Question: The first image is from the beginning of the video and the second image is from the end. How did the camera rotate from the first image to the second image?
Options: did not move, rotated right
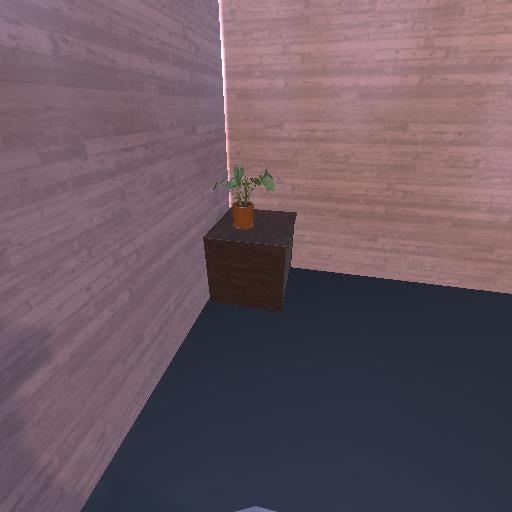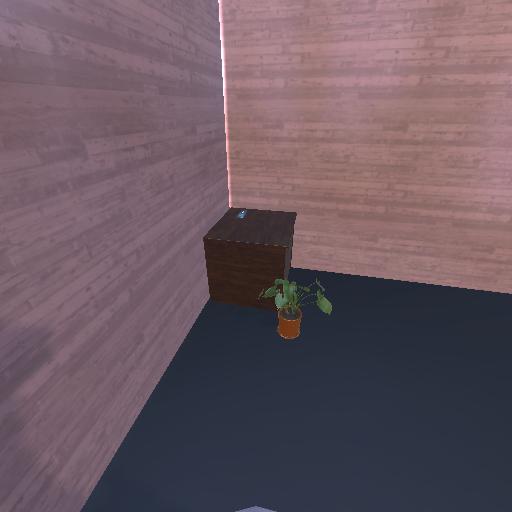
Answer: did not move